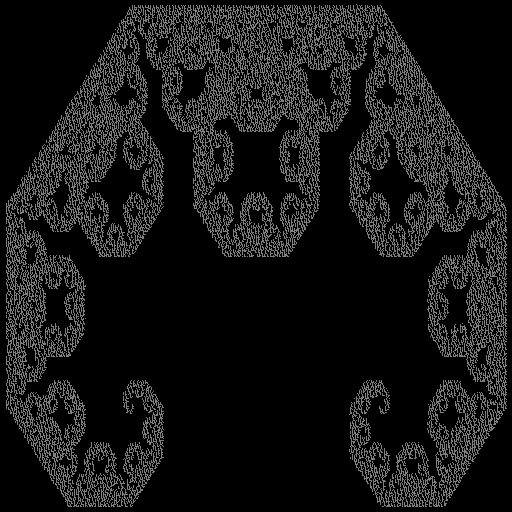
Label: c_curve